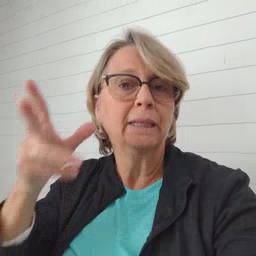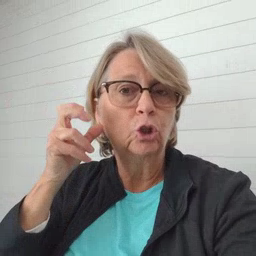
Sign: hear